Question: I am using a wordpress theme which supports woocommerce,
when adding a user with shop manager role i don't want to show the woocommerce menu.
Just need the products menu only.
please help.

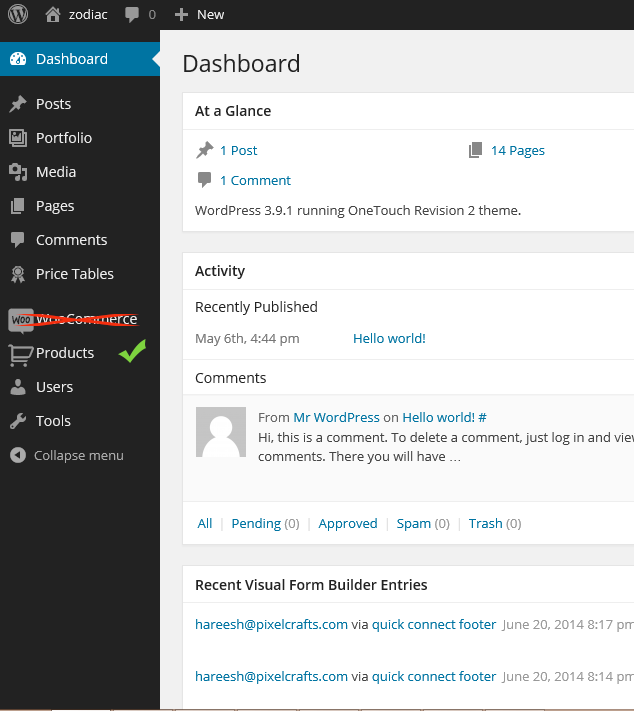
Answer: You can use WordPress's '<URL>' function to do this.
Store Managers have a capability: 'manage_woocommerce'
You can see that they are allowed to see the WooCommerce admin menu here:
'/wp-content/plugins/woocommerce/includes/admin/class-wc-admin-menus.php'
Look for: '$main_page = add_menu_page( __( 'WooCommerce', 'woocommerce' ), __( 'WooCommerce', 'woocommerce' ), 'manage_woocommerce', 'woocommerce' , array( $this, 'settings_page' ), null, '55.5' );'
So much for the theory. To stop this admin menu item from displaying for anyone but an Administrator, add this to your functions.php file or plugin:
'''
add_action( 'admin_menu', 'remove_menus' );
function remove_menus(){
// If the current user is not an admin
if ( !current_user_can('manage_options') ) {
remove_menu_page( 'woocommerce' ); // WooCommerce admin menu slug
}
}
'''